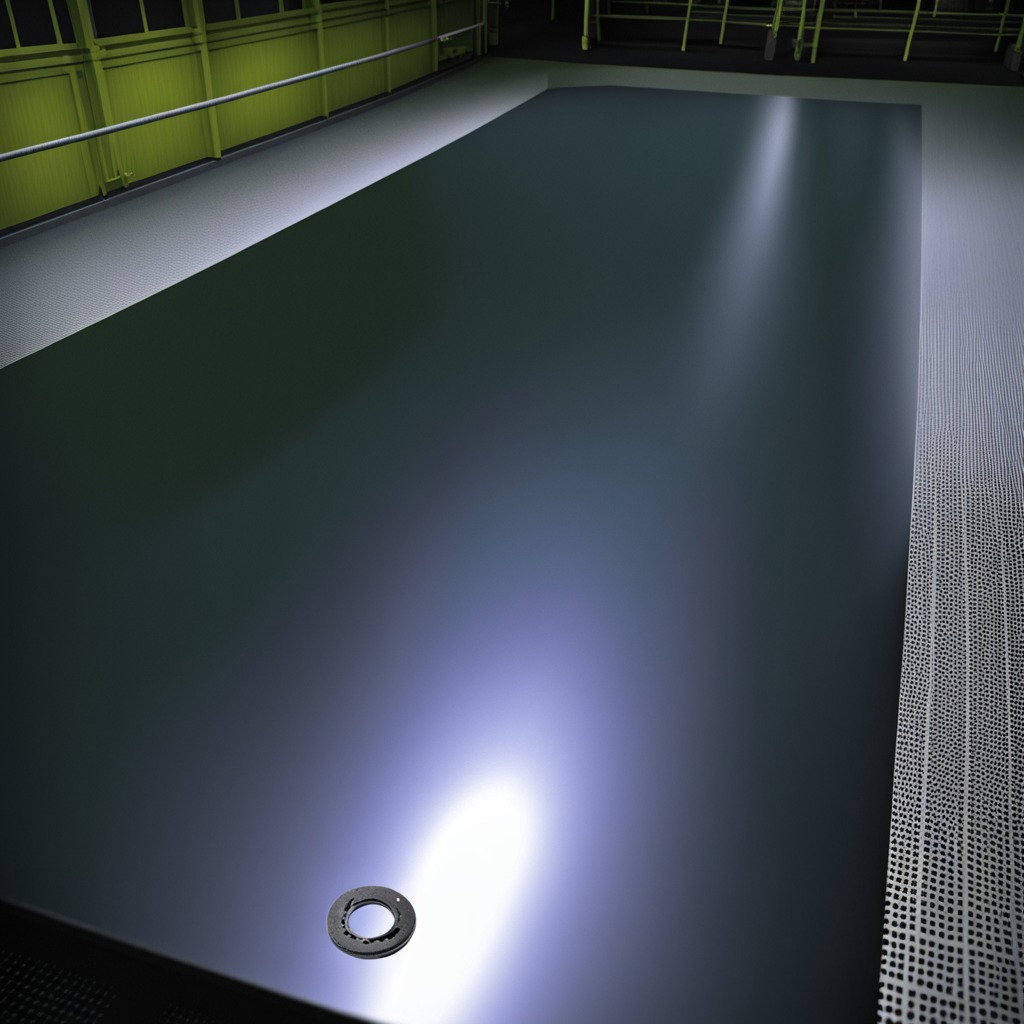
A flat metal washer lies on the table in a railway signal maintenance room.